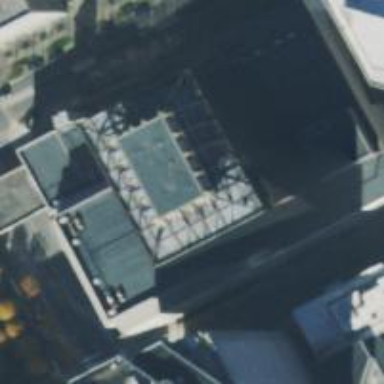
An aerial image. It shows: Arts centre.